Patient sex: F
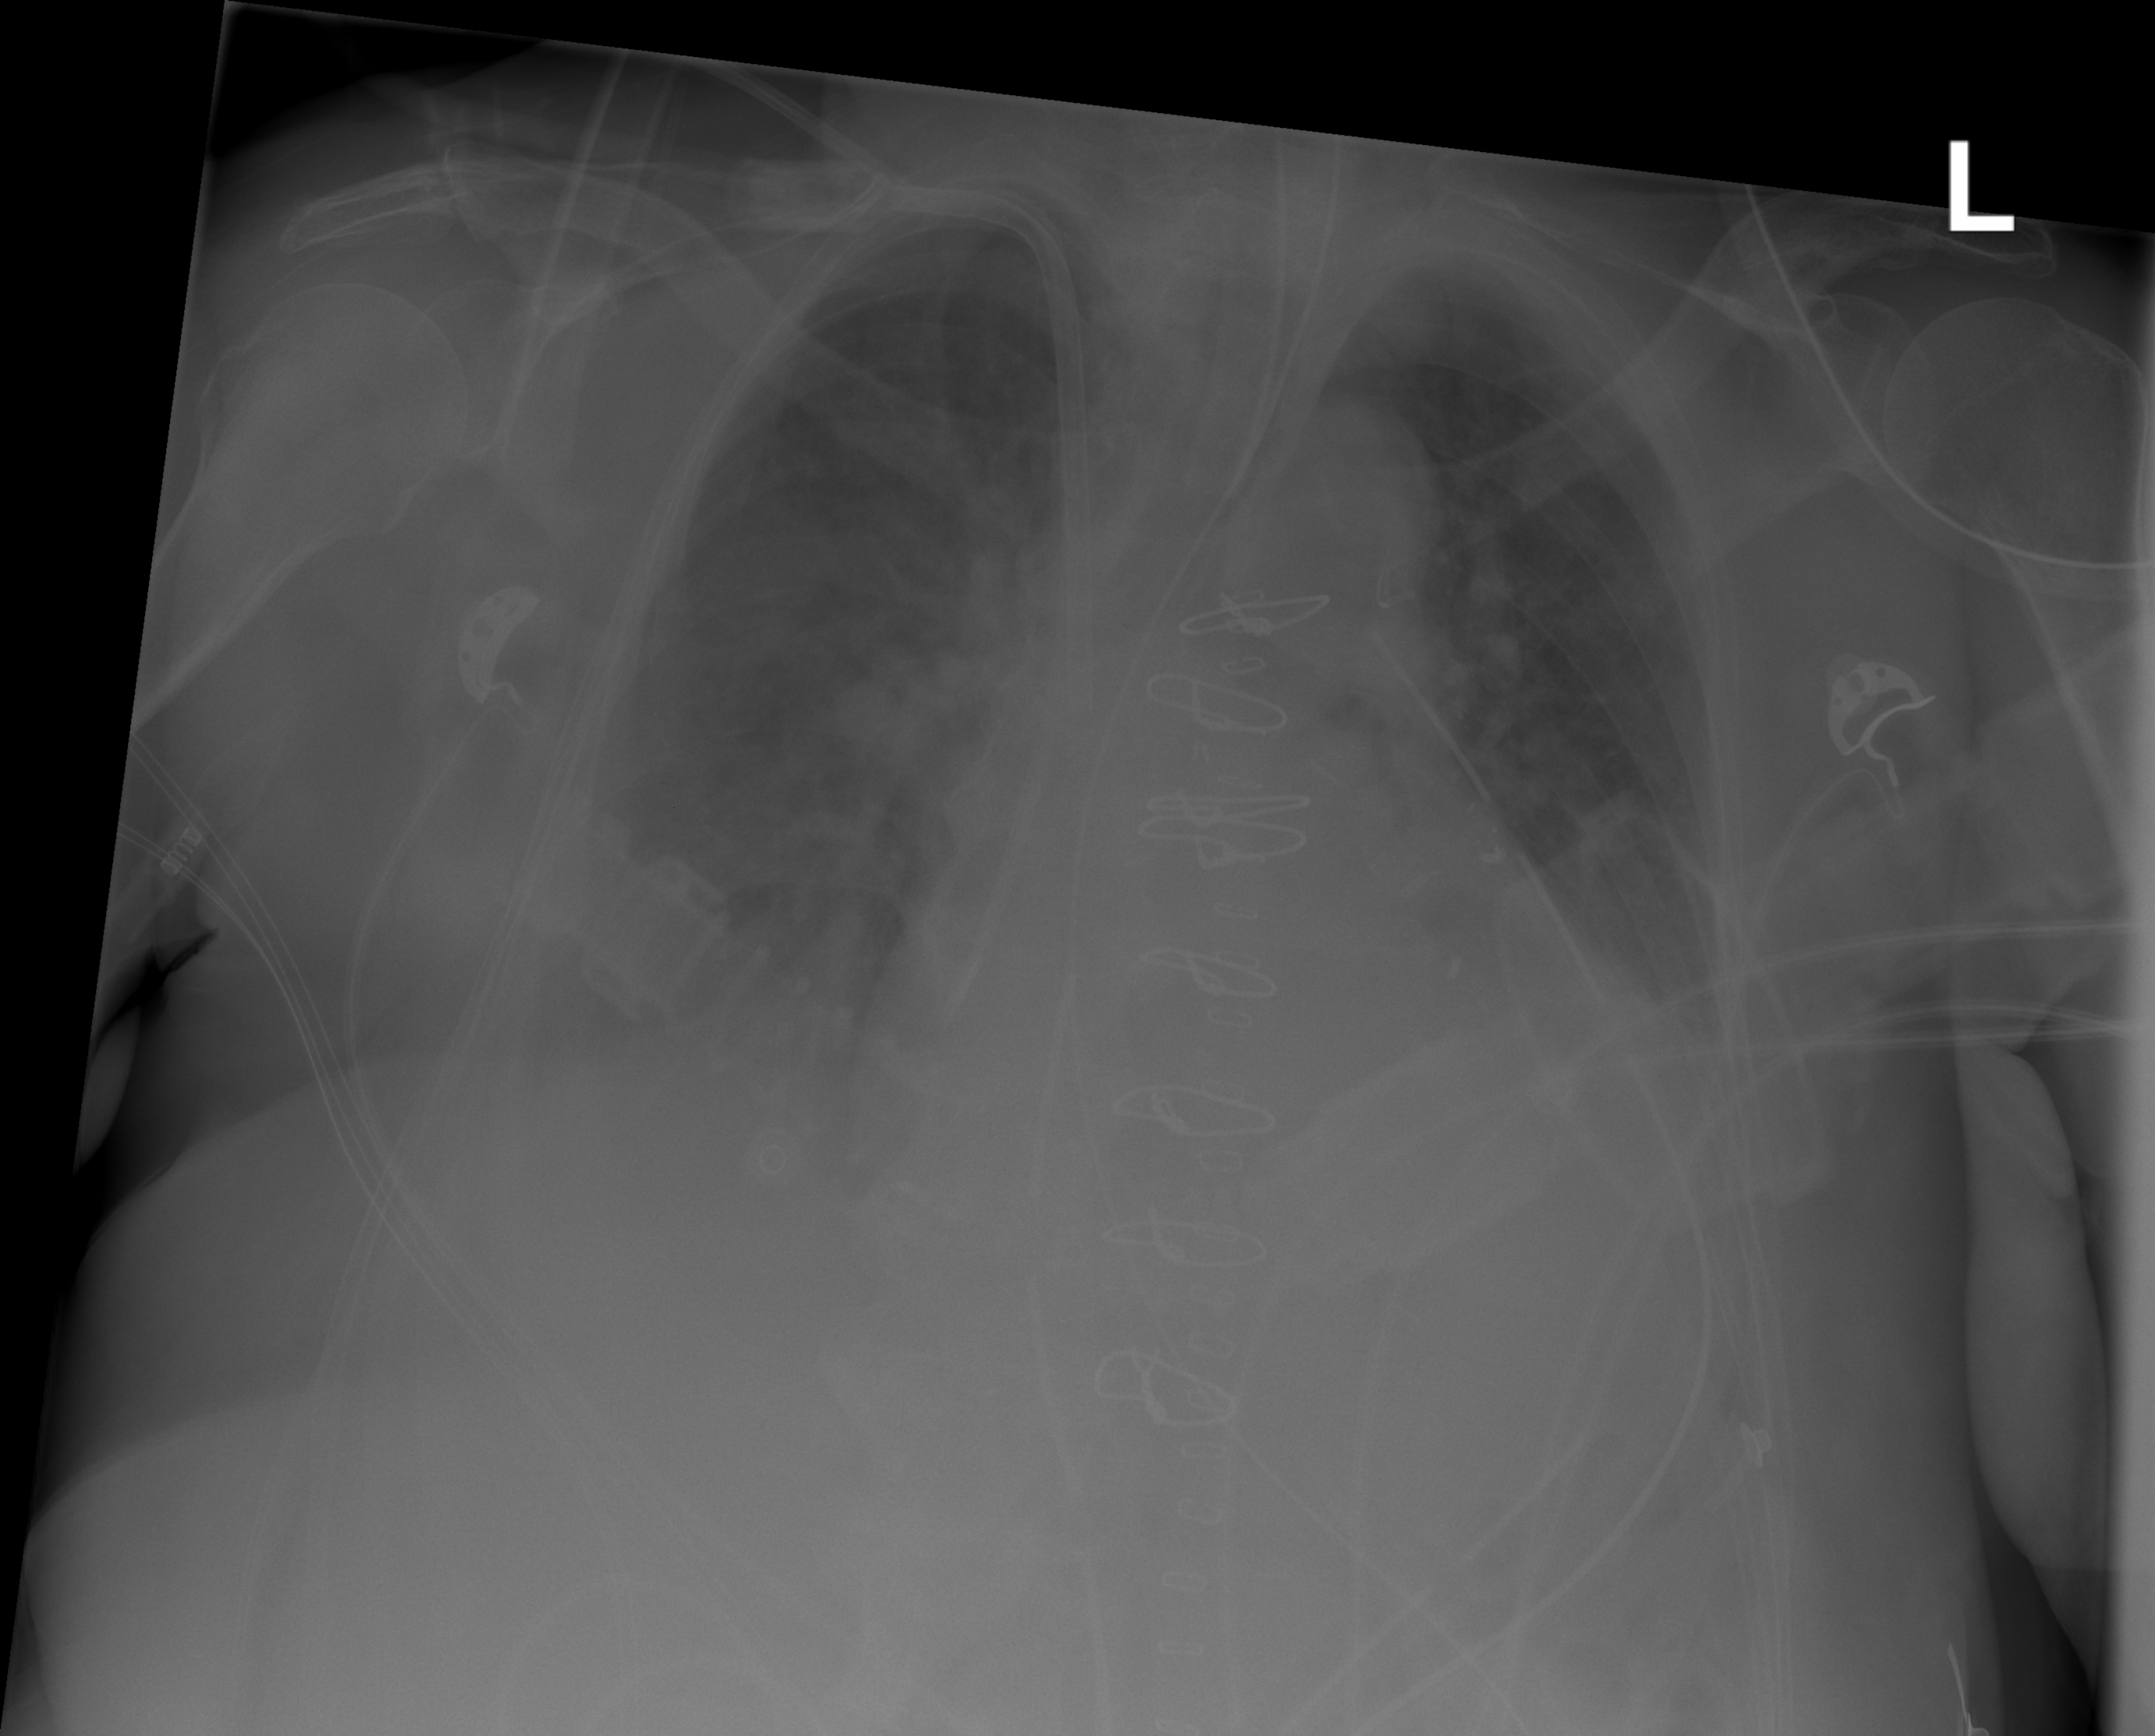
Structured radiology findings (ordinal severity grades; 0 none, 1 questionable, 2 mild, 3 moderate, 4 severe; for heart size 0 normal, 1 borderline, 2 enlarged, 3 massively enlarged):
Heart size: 2
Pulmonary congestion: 3
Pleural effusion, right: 2
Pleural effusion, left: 2
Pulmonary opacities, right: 2
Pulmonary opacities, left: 0
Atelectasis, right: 0
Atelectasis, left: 0